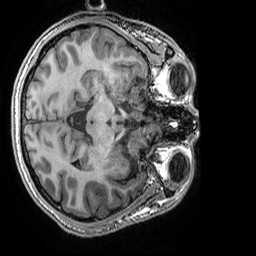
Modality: T1w
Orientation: axial
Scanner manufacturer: ge
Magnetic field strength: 3 T
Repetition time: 0.008184 s
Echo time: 0.003192 s